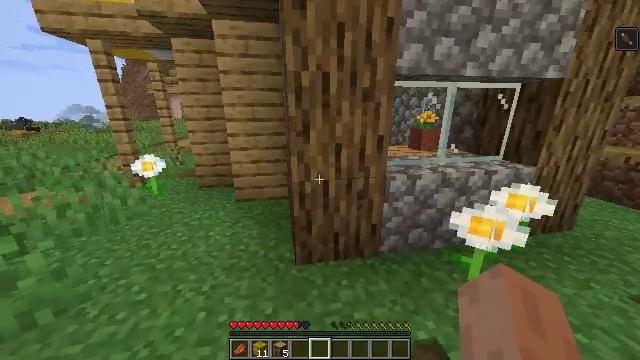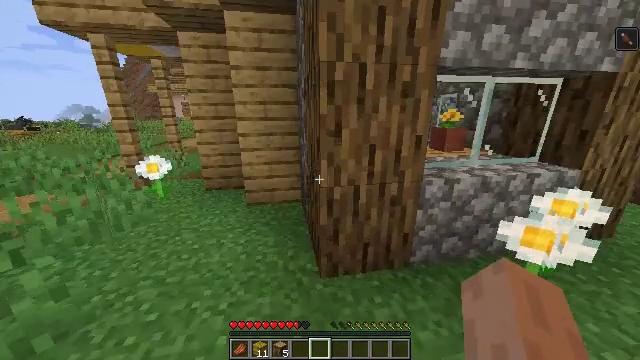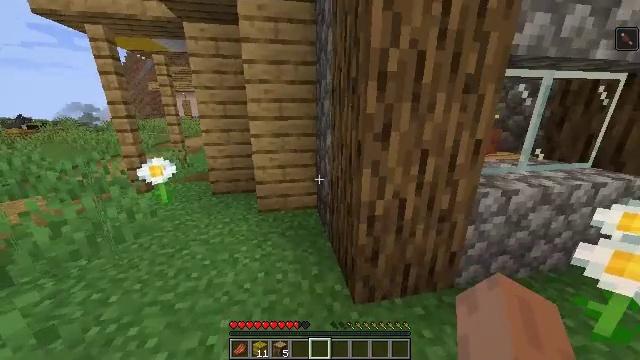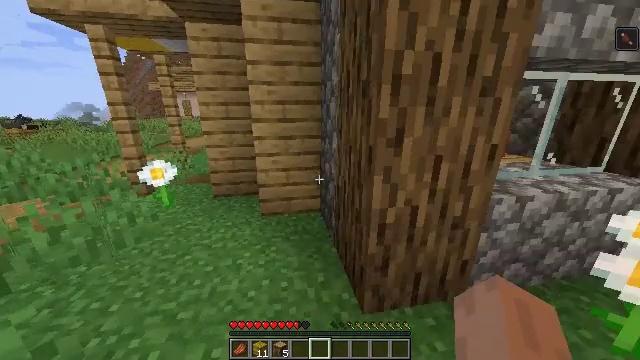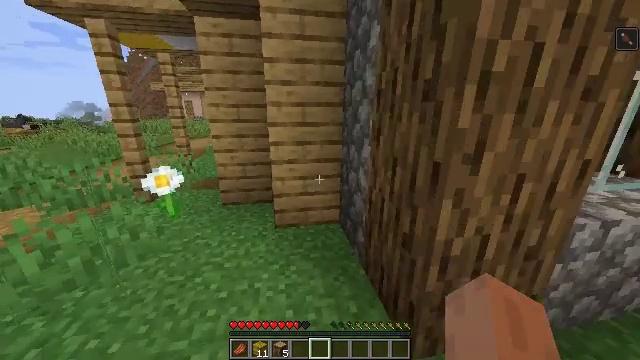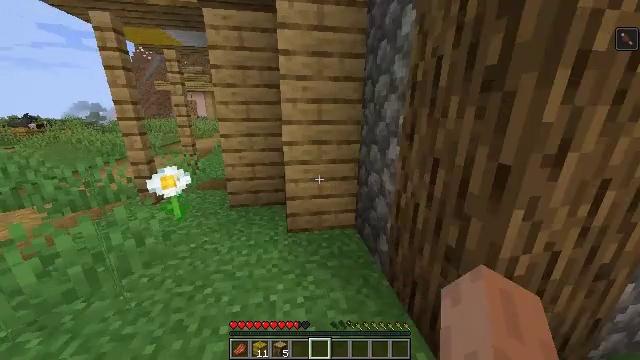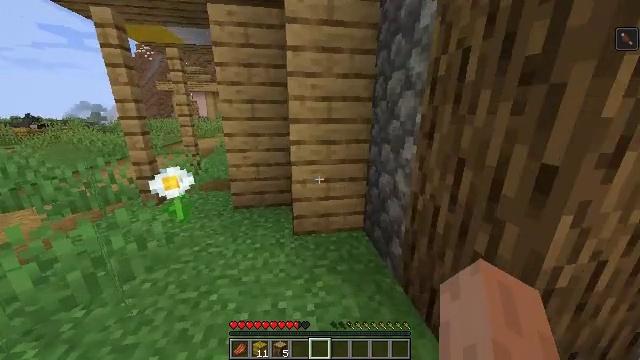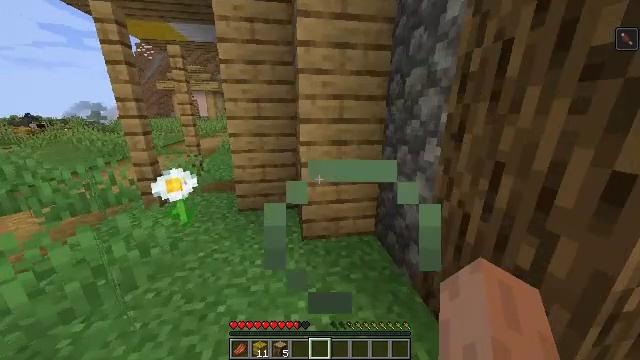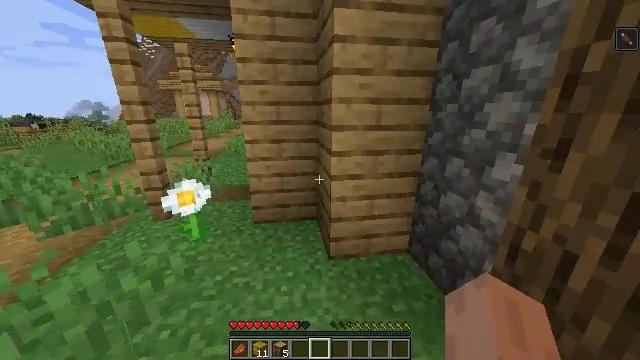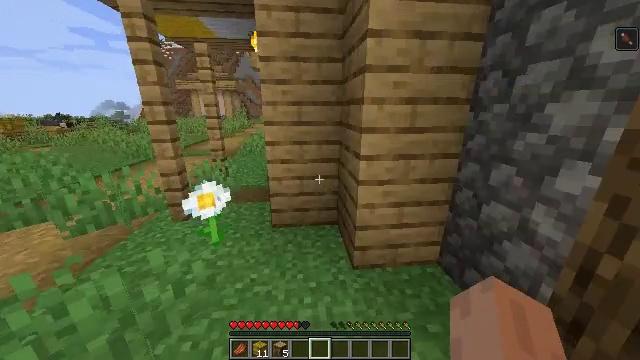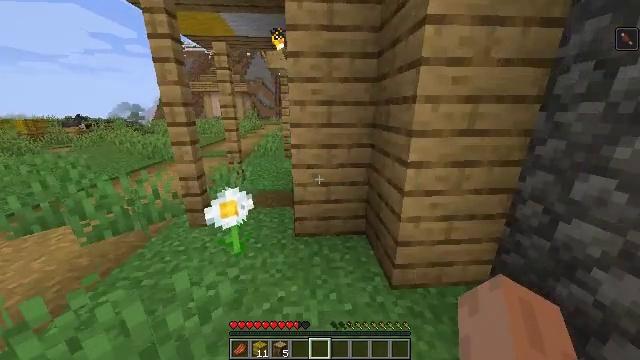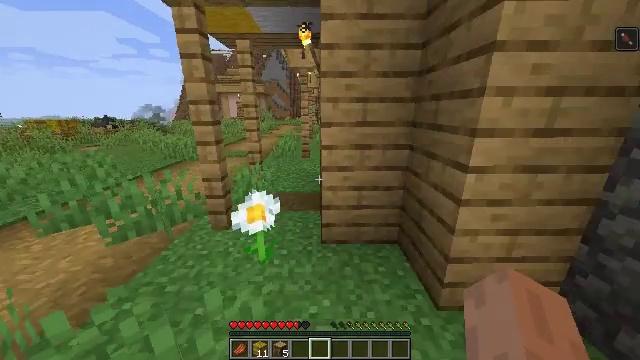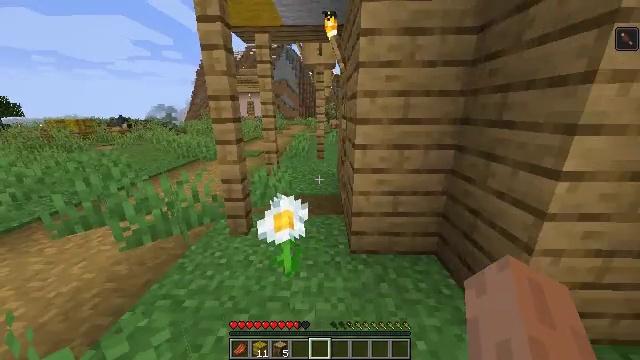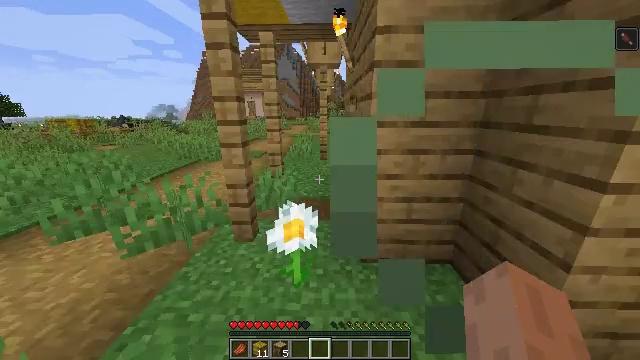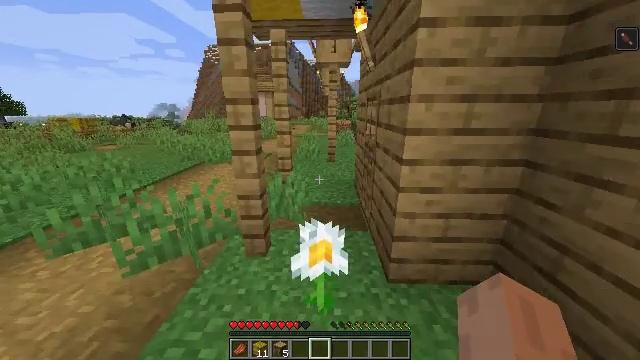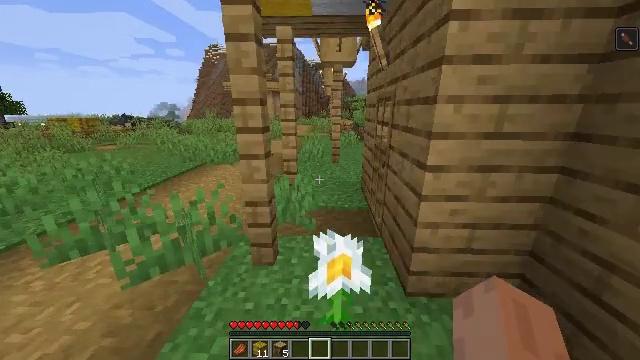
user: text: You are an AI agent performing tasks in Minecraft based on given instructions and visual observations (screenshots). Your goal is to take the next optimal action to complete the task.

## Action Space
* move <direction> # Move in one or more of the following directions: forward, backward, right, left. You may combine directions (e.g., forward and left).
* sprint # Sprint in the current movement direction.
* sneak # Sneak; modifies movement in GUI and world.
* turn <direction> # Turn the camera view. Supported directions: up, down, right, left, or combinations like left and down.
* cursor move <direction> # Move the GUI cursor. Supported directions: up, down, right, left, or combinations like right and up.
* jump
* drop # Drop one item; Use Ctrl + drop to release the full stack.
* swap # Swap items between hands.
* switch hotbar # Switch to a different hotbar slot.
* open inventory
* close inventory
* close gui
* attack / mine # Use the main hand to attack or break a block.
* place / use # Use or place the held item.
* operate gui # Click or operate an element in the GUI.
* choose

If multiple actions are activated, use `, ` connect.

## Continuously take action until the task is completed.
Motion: motion action
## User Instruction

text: Left click on the fletching table to mine it.
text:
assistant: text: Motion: move forward and move left, sprint
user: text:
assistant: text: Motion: move forward and move left, sprint
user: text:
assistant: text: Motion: move forward and move left, sprint
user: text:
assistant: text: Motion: move forward and move left, sprint
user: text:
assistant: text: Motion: move forward and move left, sprint
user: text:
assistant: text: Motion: move forward and move left, sprint
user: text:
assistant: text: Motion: move forward and move left, sprint
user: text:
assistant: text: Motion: move forward and move left, sprint
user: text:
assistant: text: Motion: move forward and move left, sprint, turn left
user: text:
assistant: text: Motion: move forward and move left, sprint, turn left
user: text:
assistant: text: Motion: move forward and move left, sprint, turn left
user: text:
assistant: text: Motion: move forward and move left, sprint, turn left
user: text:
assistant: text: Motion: move forward and move left, sprint
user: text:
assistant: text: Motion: move forward and move left, sprint
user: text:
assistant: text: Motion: move forward and move left, sprint
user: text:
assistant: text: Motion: move forward and move left, sprint
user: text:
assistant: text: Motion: move forward and move left, sprint, turn right
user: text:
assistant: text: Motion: move forward and move left, sprint, turn right
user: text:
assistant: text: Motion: move forward and move left, sprint, turn right
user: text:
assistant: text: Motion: move forward and move left, sprint, turn right
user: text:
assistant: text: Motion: move forward and move left, sprint, turn right
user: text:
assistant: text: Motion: move forward and move left, sprint, turn right
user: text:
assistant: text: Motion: move forward and move left, sprint, turn right
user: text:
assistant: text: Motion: move forward and move left, sprint, turn right
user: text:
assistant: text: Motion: move forward and move left, sprint, turn right
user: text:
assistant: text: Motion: move forward and move left, sprint, turn right
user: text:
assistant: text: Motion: move forward, sprint, turn right
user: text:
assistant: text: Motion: move forward, sprint, turn right
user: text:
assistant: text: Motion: move forward and move right, sprint, turn right and up
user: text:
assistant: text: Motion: move forward and move right, sprint, turn right, use / place